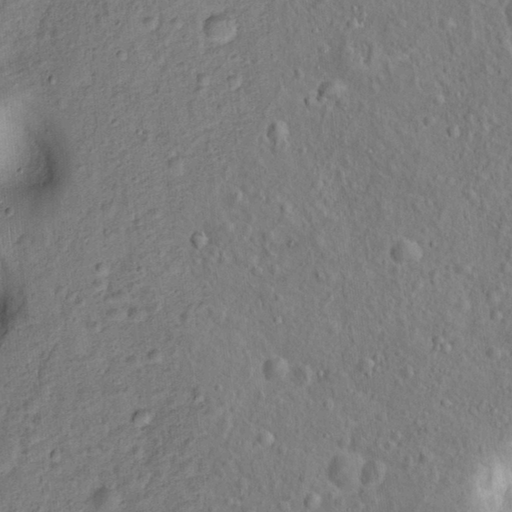
Classes present: Background, Cone